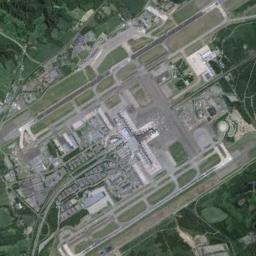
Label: airport